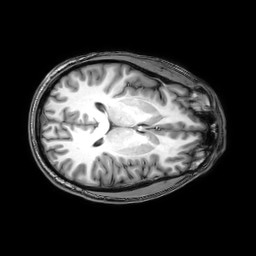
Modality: T1w
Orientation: axial
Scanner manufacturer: philips
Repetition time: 0.008214 s
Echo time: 0.003771 s